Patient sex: M
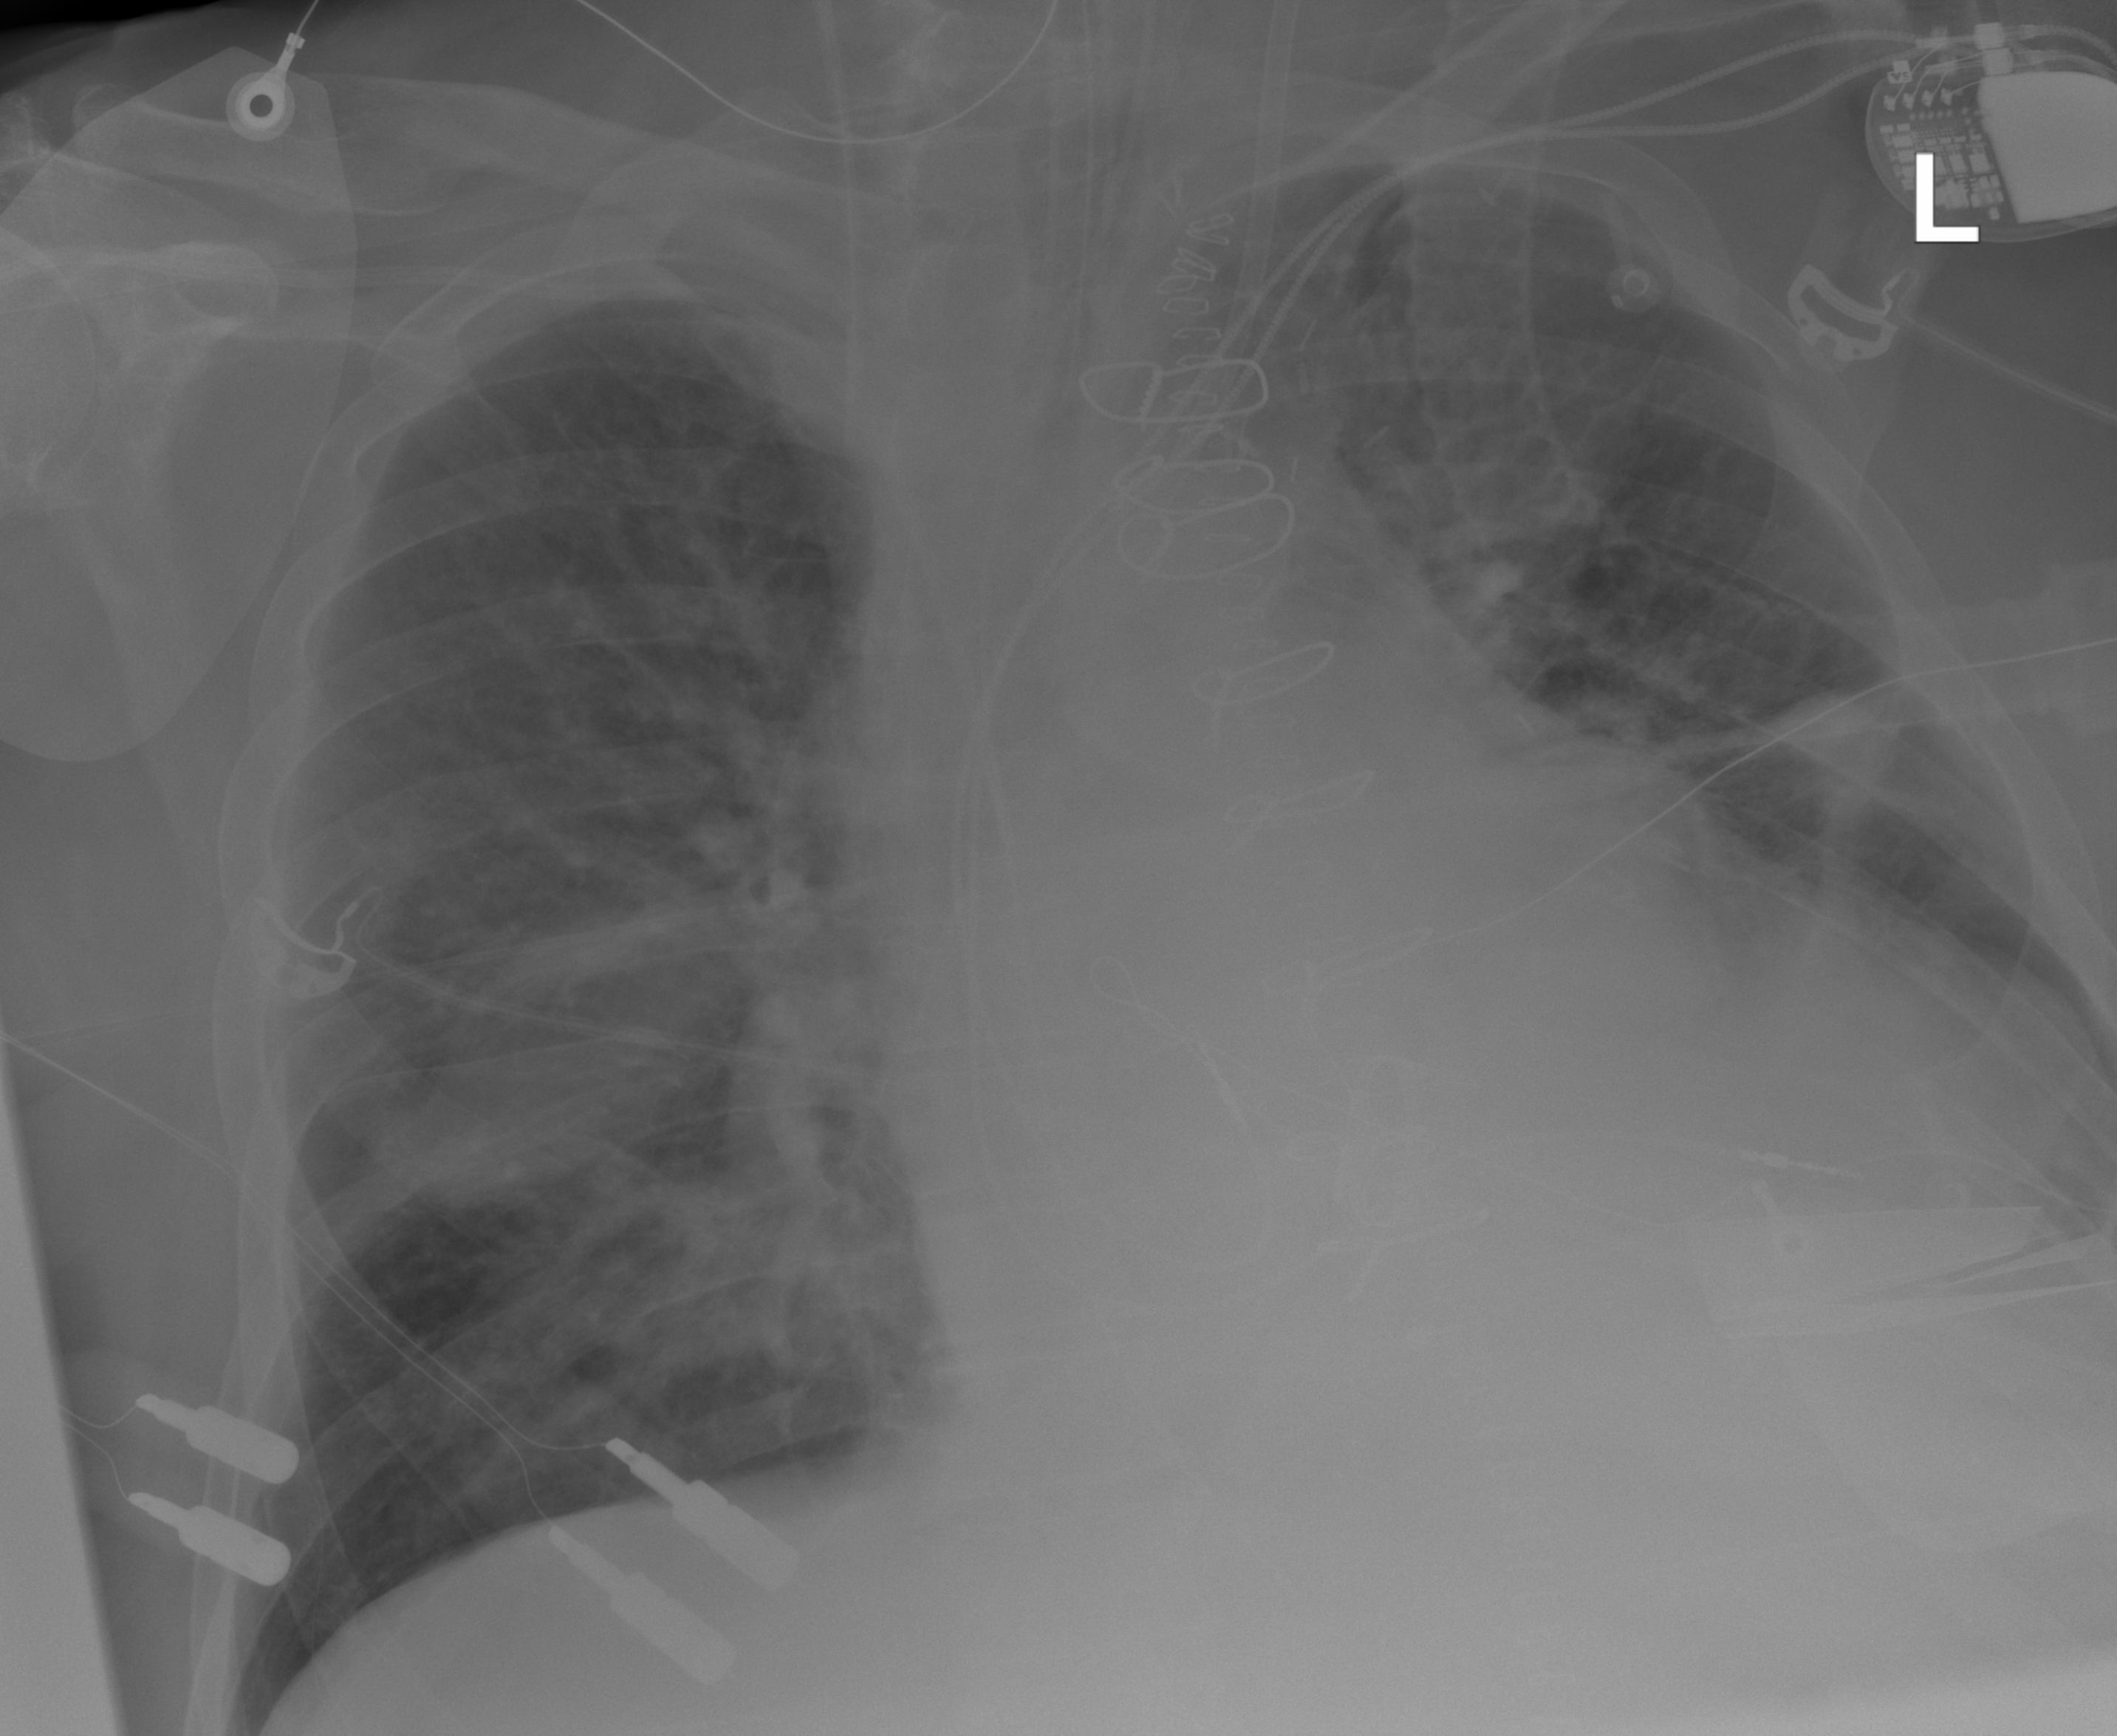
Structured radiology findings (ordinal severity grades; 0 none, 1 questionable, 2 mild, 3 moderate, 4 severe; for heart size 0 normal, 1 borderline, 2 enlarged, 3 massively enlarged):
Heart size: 2
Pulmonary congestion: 2
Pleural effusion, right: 0
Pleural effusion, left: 2
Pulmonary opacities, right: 2
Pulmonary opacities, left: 0
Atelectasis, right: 0
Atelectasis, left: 2